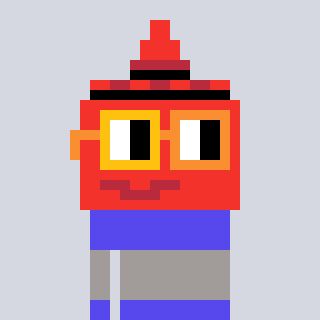
a pixel art character with square yellow and orange glasses, a ketchup-shaped head and a computerblue-colored body on a cool background